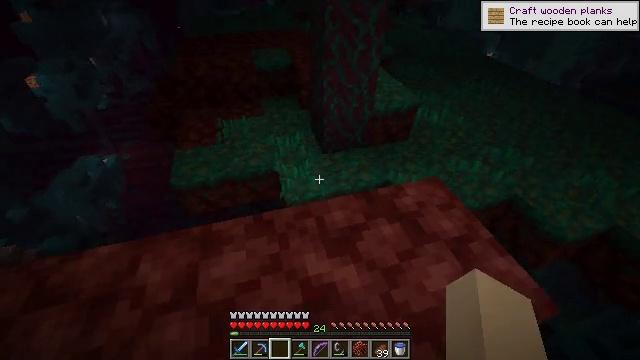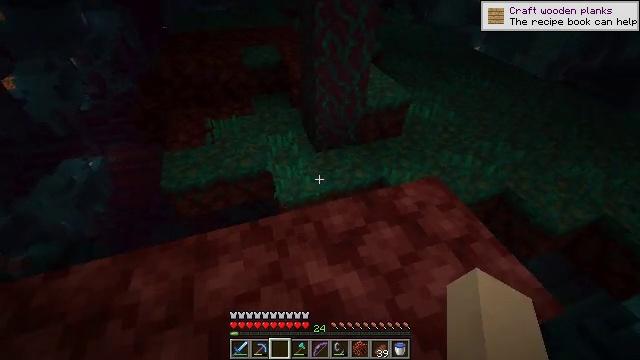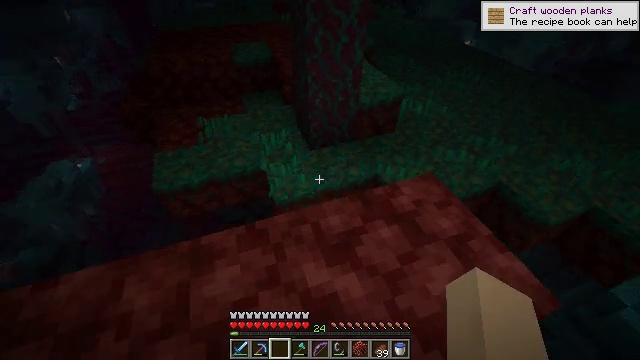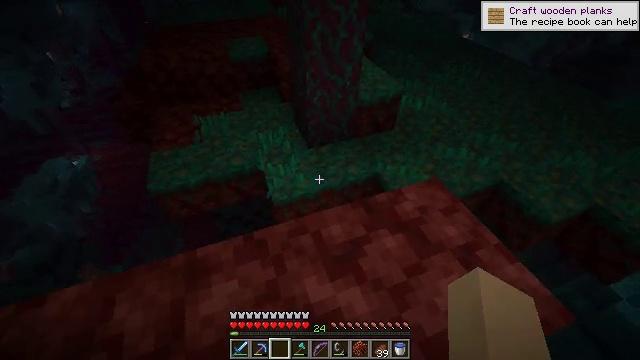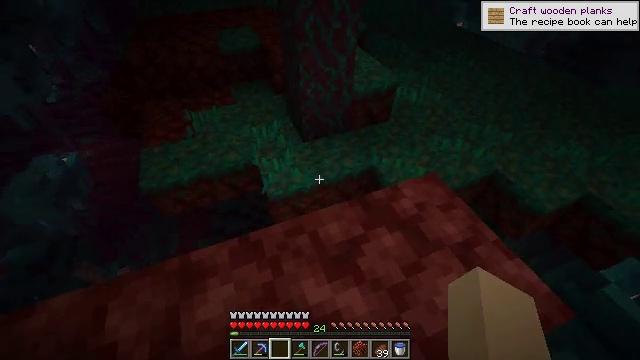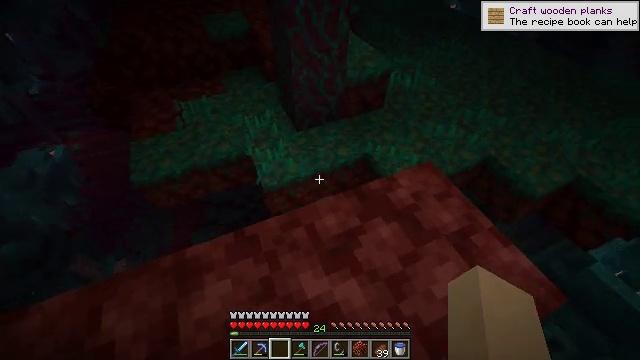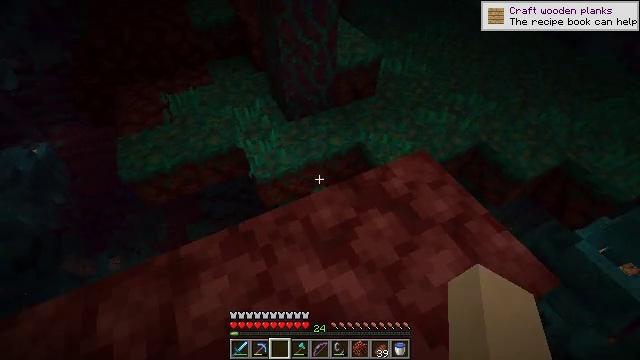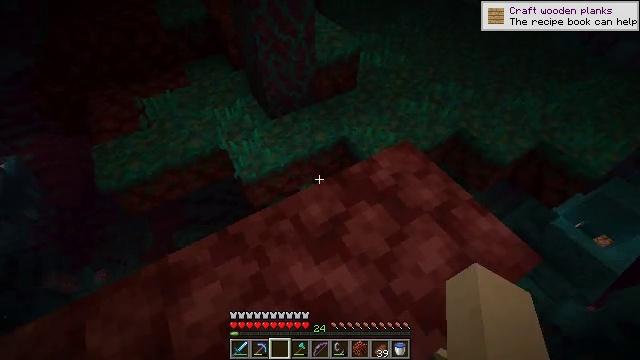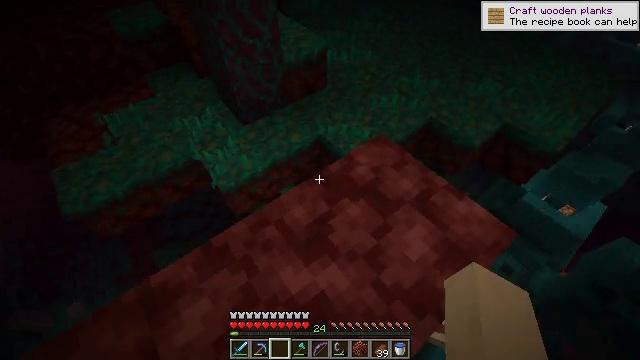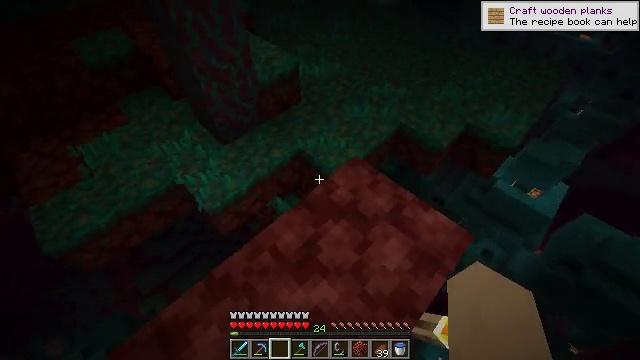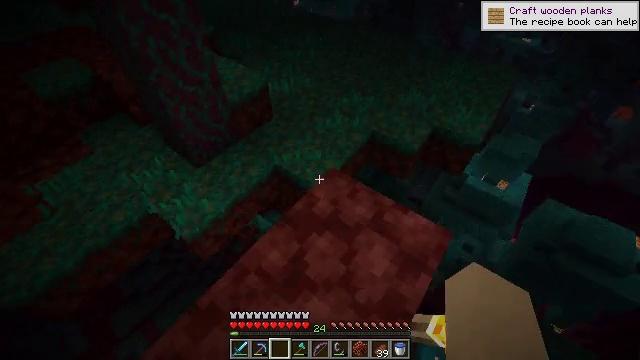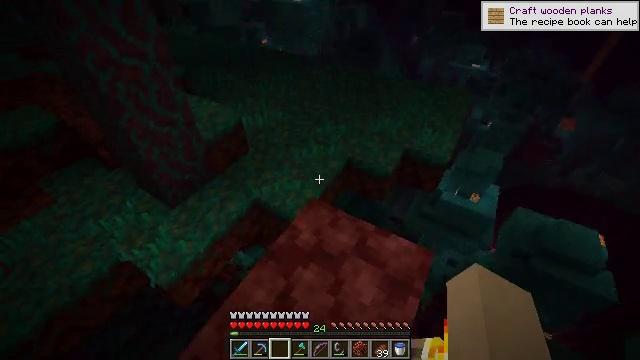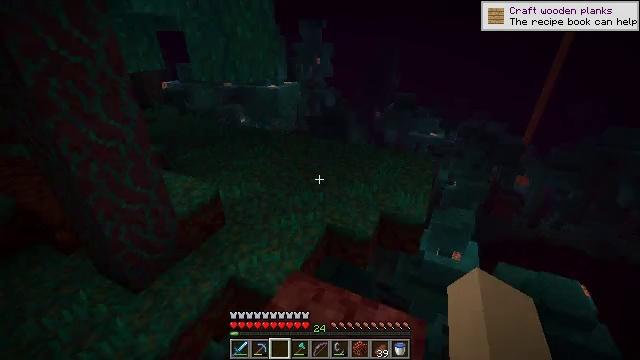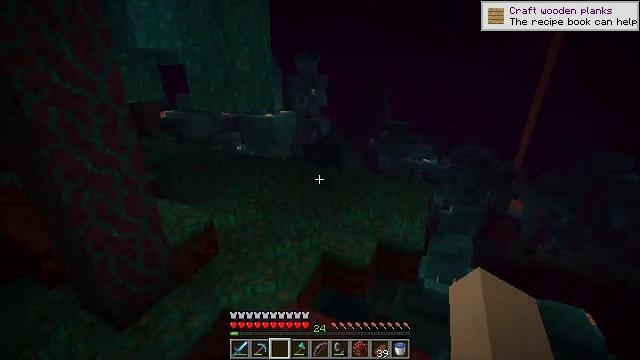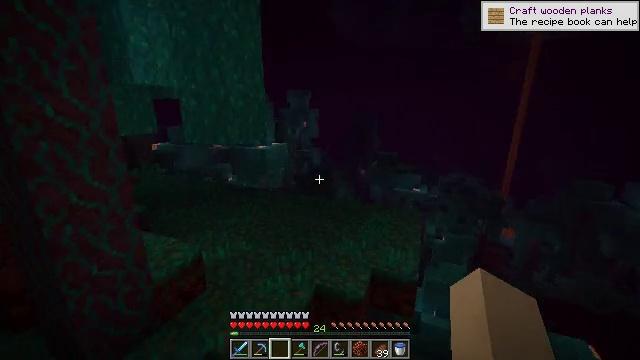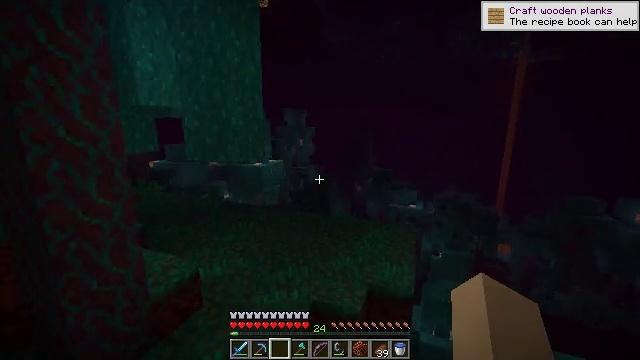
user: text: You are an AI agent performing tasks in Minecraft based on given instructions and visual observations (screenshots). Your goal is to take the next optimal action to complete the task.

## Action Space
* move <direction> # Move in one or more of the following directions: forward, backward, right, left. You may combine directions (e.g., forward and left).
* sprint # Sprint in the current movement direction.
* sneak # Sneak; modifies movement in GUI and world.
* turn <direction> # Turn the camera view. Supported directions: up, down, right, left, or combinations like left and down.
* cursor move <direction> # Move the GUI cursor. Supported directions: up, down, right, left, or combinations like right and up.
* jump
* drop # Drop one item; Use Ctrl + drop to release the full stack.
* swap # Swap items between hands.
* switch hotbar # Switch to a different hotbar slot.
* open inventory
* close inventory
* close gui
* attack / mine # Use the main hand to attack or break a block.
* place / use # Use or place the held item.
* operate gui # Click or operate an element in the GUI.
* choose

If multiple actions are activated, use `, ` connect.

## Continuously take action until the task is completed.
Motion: motion action
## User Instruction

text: Get warped nylium by digging.
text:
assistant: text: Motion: move forward, sneak, turn right
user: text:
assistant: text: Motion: move forward, sneak, turn right
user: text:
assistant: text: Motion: move forward, sneak, turn down
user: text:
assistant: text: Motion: move forward, sneak, turn right and down
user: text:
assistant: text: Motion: sneak, turn right and down
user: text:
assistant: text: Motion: sneak, turn right and down
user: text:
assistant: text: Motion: turn right
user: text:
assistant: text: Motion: turn right
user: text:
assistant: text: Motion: turn right
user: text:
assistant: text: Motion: turn right and up
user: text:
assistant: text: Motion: turn right and up
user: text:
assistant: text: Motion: turn right and up
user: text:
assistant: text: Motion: turn right and up
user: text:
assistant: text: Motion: move back, turn right and up
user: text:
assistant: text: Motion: move back, turn up
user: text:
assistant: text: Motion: turn right and up
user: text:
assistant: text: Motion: turn up
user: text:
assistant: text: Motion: turn up
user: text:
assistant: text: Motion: turn left and up
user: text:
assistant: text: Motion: no_op
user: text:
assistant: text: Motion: no_op
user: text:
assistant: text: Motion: no_op
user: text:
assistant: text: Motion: no_op
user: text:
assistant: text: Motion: turn down
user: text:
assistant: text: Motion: turn down
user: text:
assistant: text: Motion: turn left and down
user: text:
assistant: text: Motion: turn down
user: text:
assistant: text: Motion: turn down
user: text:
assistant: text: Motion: turn down
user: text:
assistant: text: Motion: no_op